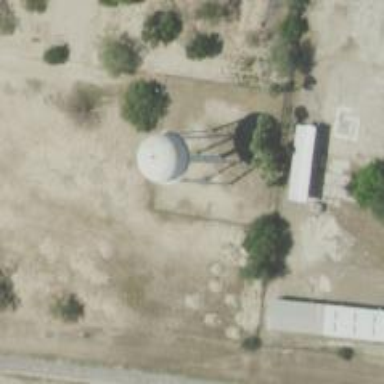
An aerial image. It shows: Water tower that is man-made.